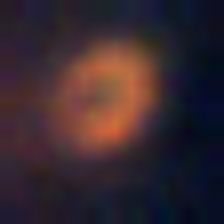
Taxon: NanoPlankton
Group: Other